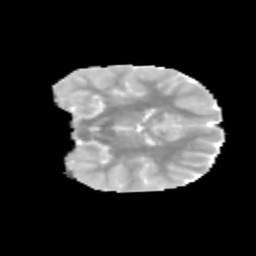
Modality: MD
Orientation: coronal
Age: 9
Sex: female
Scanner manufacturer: siemens
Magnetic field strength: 3 T
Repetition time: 3.8 s
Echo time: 0.07 s